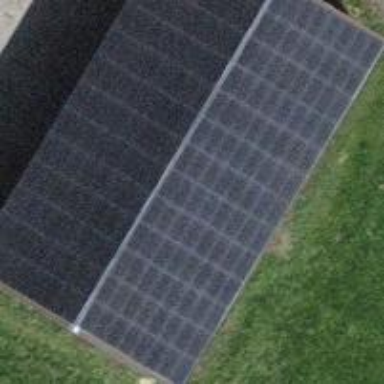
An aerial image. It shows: Solar power generator.